Interaction volume radius: 5 \u00c5
Interaction volume height: 20 \u00c5
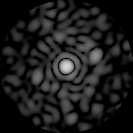
Disorder parameter: 0.8409